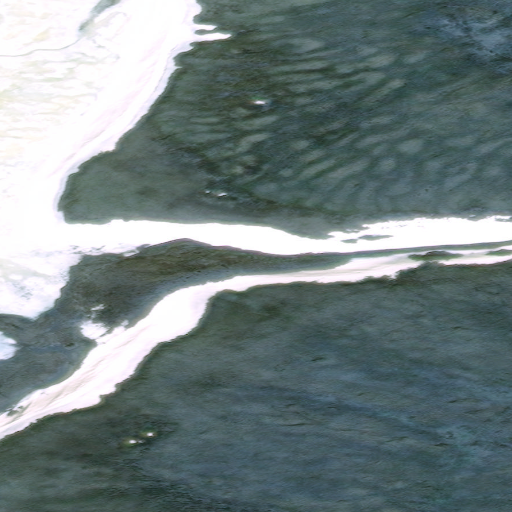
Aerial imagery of valley in Alaska named Lee Gulch containing only unknown